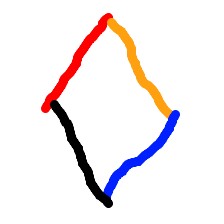
Shape: rhombus